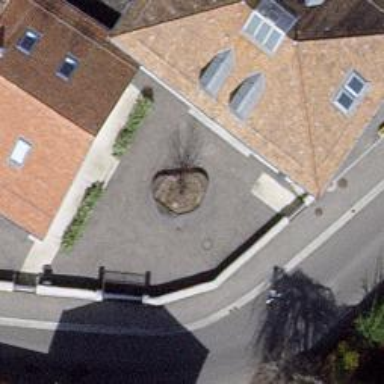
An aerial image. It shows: Driveway.